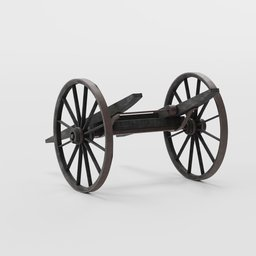
Label: mechanical